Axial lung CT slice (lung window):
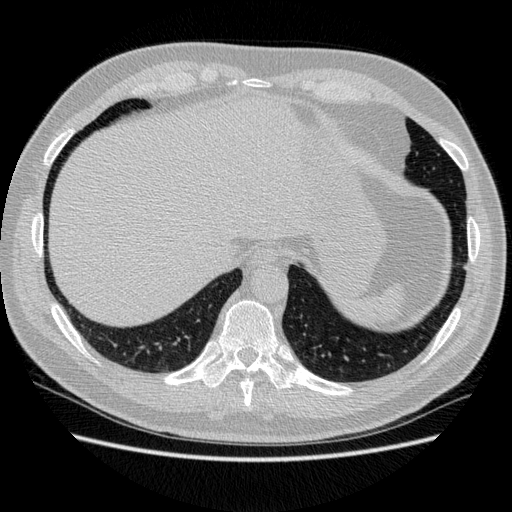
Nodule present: no